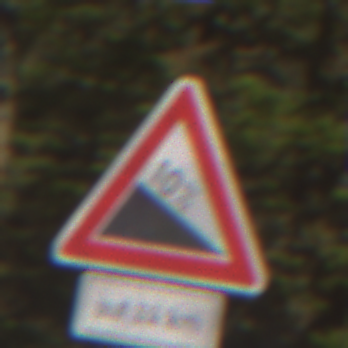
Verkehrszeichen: Gefaelle10
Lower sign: LaengeEinerStrecke6
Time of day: MorningAfternoon
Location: Outdoor (Nature)
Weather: Clear
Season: Winter
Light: Natural